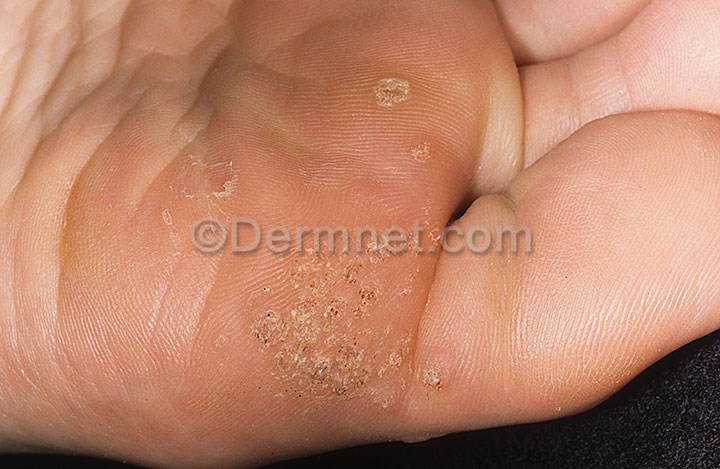
Disease: Warts Molluscum and other Viral Infections